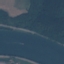
Land use / land cover class: River